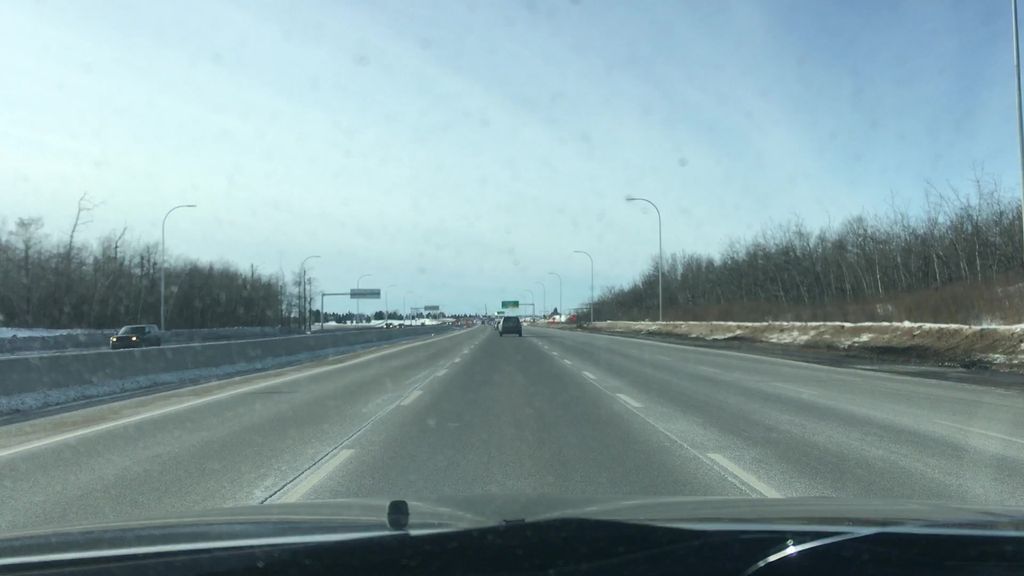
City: edmonton